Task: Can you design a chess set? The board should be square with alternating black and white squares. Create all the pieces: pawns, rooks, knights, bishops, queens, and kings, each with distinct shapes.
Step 2541:
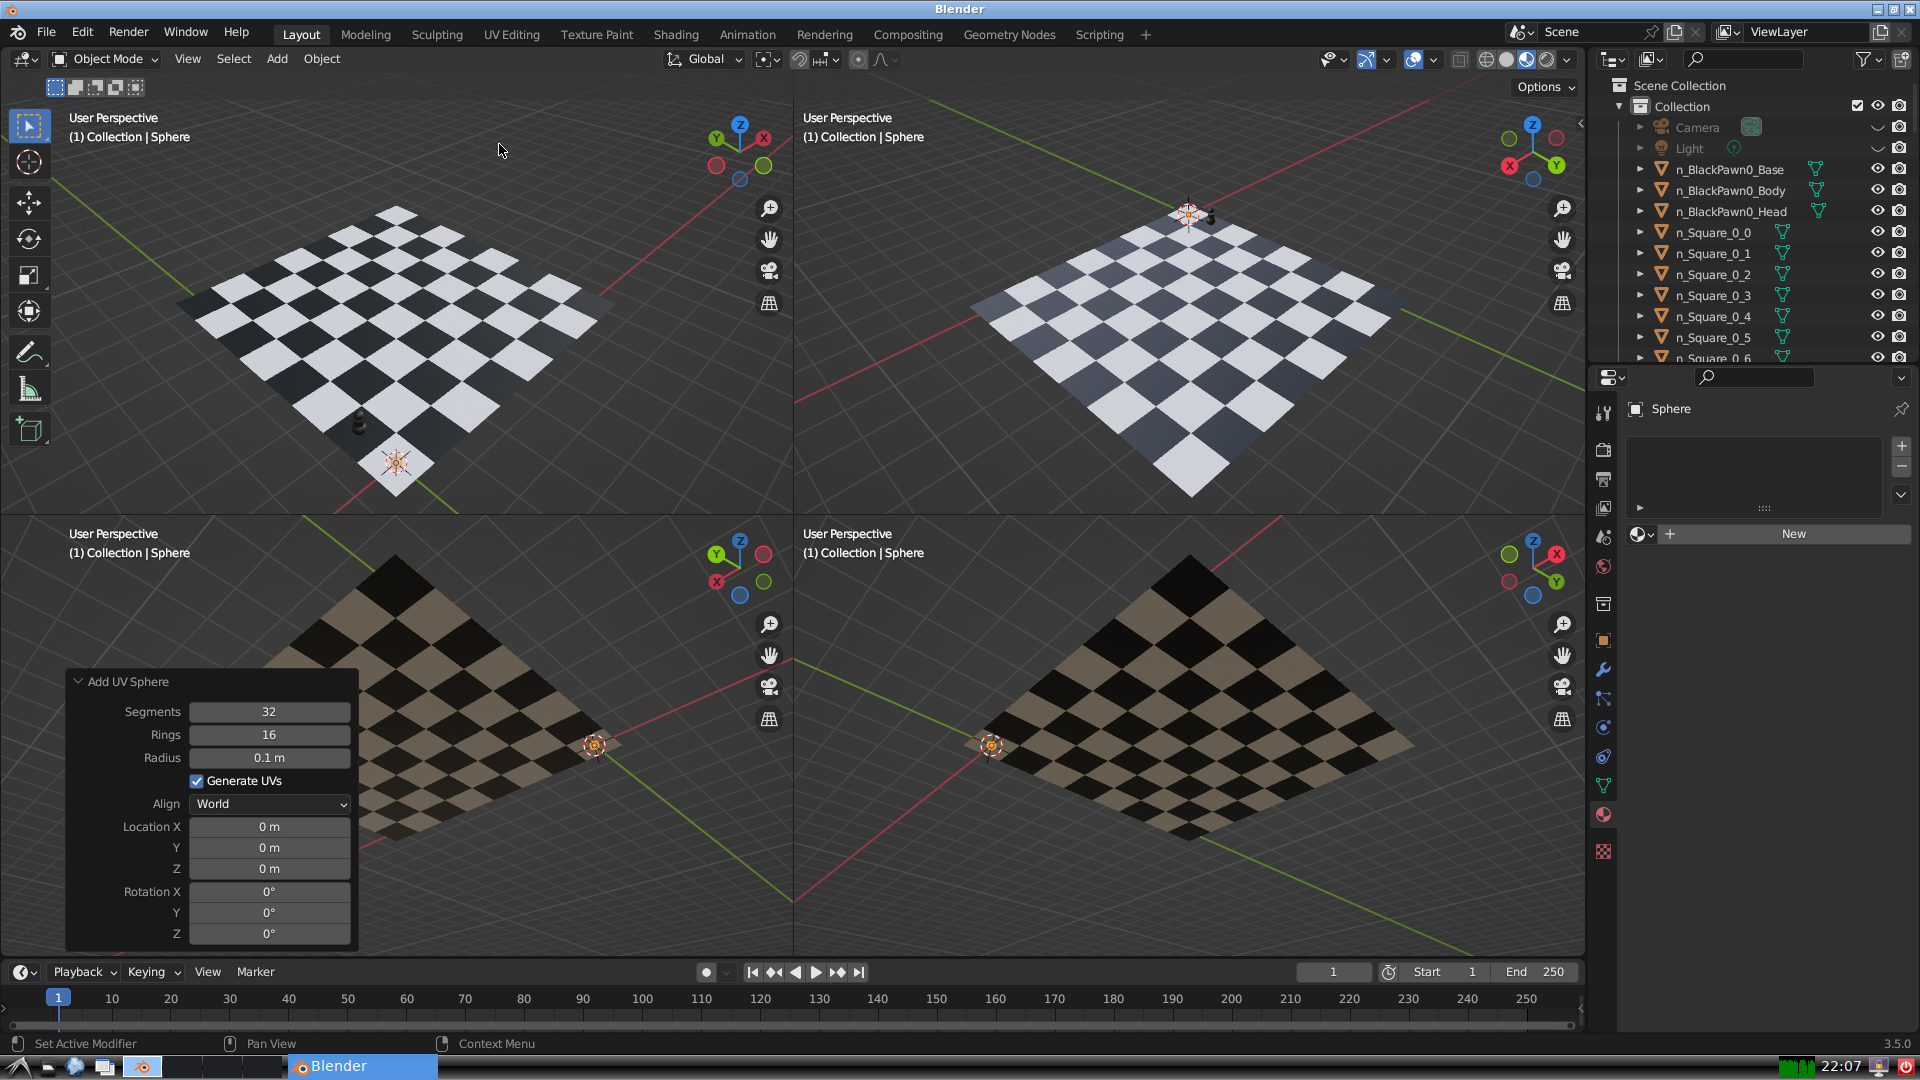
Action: {"mouse_move": [270, 758]}